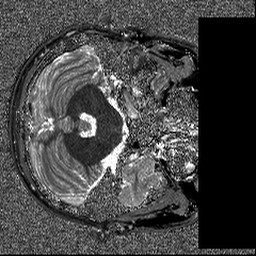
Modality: T1map
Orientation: axial
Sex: male